Question: The url for ordinary people to watch the video is: <URL>
This video is split into 14 flv pieces, 5 of which are advertising flvs.
If I open the Developer Tools of IE11 and keep capturing the network flow during the whole process of watching the video (It must be the whole process, or the server doesn't send all of the video flv urls to IE11), the flv urls will be captured by IE11 and then I can copy the data of the flv urls which the below picture displays in a red line box:

Then I can change the data into a list of url-strings and use Python to download them.
But this is really trouble.
I have tried to match the source code of <URL> with the flv urls, but no results. So I guess there must be a function or a javascript or something else in the code to tell the server to send all the flv urls. Am I right?
So,
1.How to get all the urls of a video flv pieces only with Python?
2.What should I learn to solve this kind of problem.
After all, using Developer Tools of IE11, waiting for the whole process of the video (nearly one hour), copying the related data to a txt file and finally using Python to parse the txt file are really something trouble.
Thanks in advance.
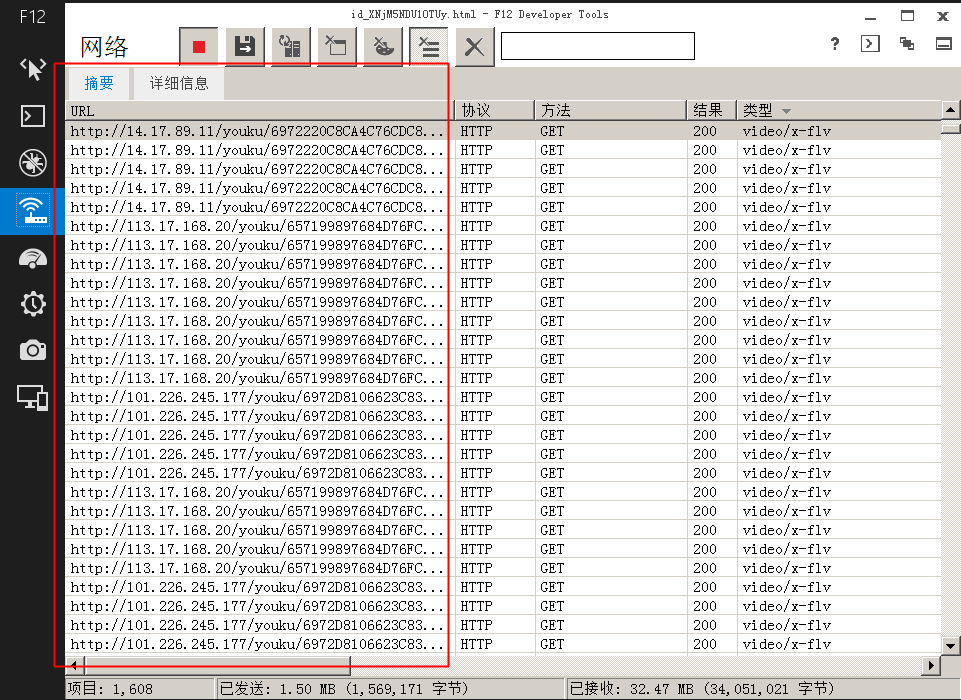
Answer: I think you could get some insights from <URL> tarball. I think that could be useful in some way, at least to give you some directions on how to deal with flv pieces.